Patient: sex M, age 85
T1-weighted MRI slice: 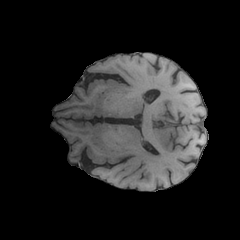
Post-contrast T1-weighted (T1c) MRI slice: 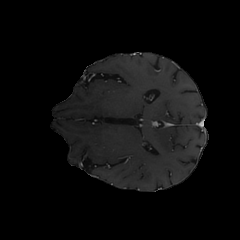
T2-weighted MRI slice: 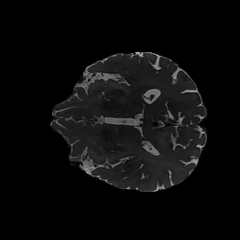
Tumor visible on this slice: yes
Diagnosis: Glioblastoma, IDH-wildtype
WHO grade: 4